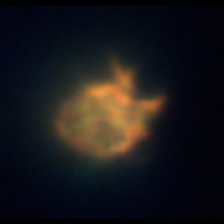
Taxon: Ciliates
Group: Other